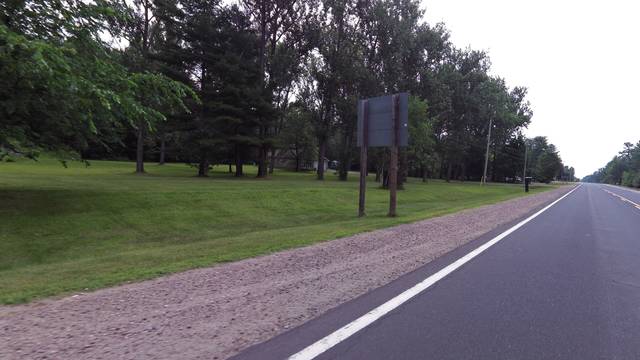
Region: Canada
Coordinates: 45.598, -77.363